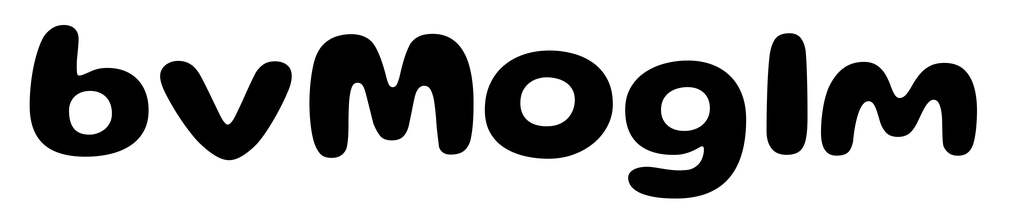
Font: Gluten_SemiBold